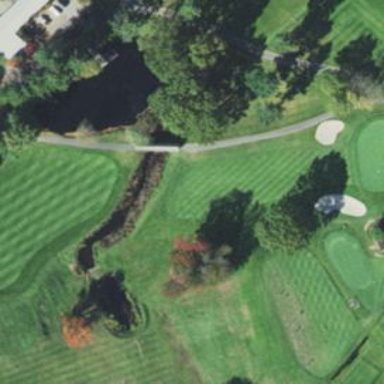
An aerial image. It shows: Covered bridge on service road that serves as golf cart path.